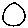
Label: circle